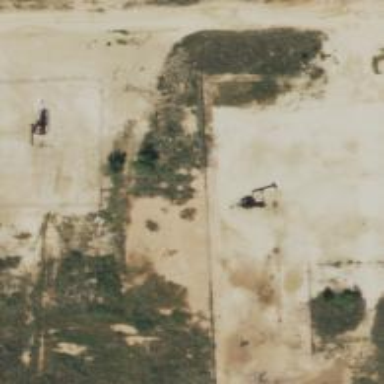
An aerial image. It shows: Petroleum well that is man-made.